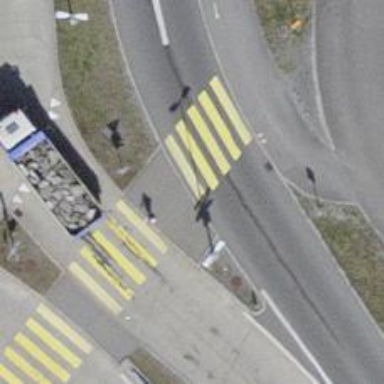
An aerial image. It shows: Kerb serving as barrier.